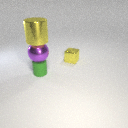
large purple metal sphere below large yellow metal cylinder